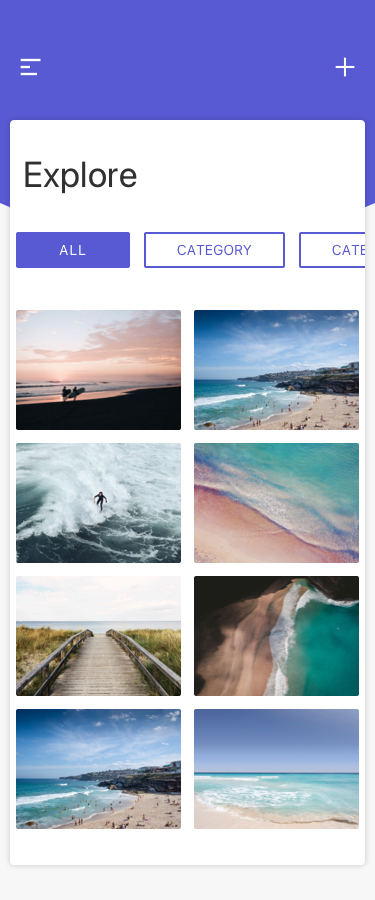
Text in this UI design:
ALL
CATEGORY
CATEGORY
Explore